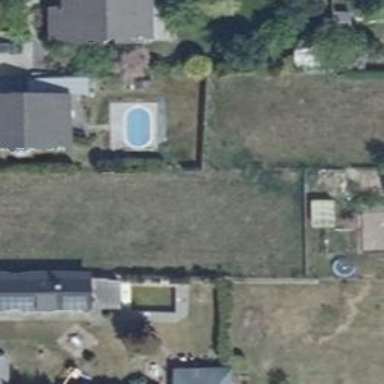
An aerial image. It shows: Swimming pool located in leisure land.